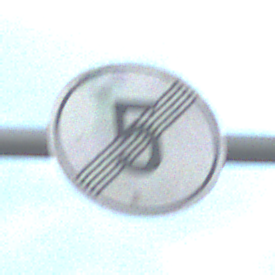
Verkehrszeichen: EndeGeschwindigkeit5
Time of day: SunriseSunset
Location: Outdoor (RoadRail)
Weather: PartlyCloudy
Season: NotSpecified
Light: Natural